Question: How would it be possible to prevent the duplication of text that is not needed. Look at picture below (Areas with the red lines). It seems to be a loop issue but with not being familiar with the razor syntax am struggling a little. I am new to MVC4 just trying a little project out and still learning so any help would be appreciated.
Controller:
'''
public ActionResult Destinations()
{
string[] departureAirports = new string[3] { "Edinburgh", "London", "Manchester" };
string[] dCode = new string[3] { "EDI", "LTN", "MAN" };
var destinationList = new List<Destination>();
foreach (var airport in departureAirports)
{
destinationList.Add(new Destination() { departureName = airport });
}
foreach (var code in dCode)
{
destinationList.Add(new Destination() { departureCode = code });
}
return View(destinationList);
}
'''
View:
'''
@model List<Flight.Models.Destination>
<table>
@foreach (var item in Model)
{
<tr>
<td>Departure Name:</td>
<td>@item.departureName</td>
<td>Departure Code:</td>
<td>@item.departureCode</td>
</tr>
}
</table>
'''
Model:
'''
public class Destination
{
public string departureName { get; set; }
public string departureCode { get; set; }
}
'''
Image:

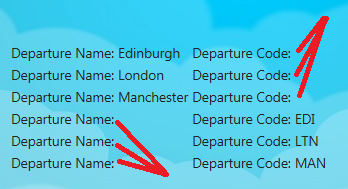
Answer: You should match the airport code with the city by placing it on one list. You are staggering the airports. I think you are intending to combine them.
'''
string[] departureAirports = new string[3] { "Edinburgh,EDI", "London,LTN", "Manchester,MAN" };
foreach (string airport in departureAirports)
{
string[] data=airport.Split(',');
destinationList.Add(new Destination() { departureName = data[0], departureCode=data[1]});
}
return View(destinationList);
'''